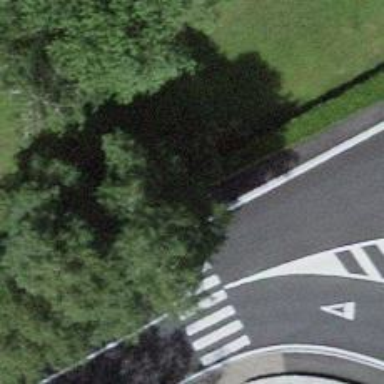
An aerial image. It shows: Zebra crossing on the road.